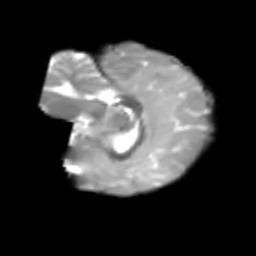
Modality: T2w
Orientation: sagittal
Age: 6
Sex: female
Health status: healthy